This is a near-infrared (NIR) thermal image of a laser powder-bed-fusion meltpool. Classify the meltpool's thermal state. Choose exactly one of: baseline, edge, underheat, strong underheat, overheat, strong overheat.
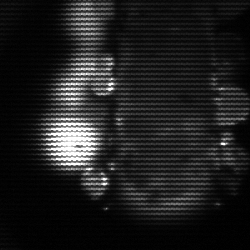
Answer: strong underheat